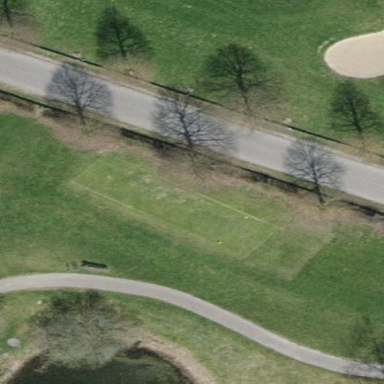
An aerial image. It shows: Grassy area designated as golf tee.